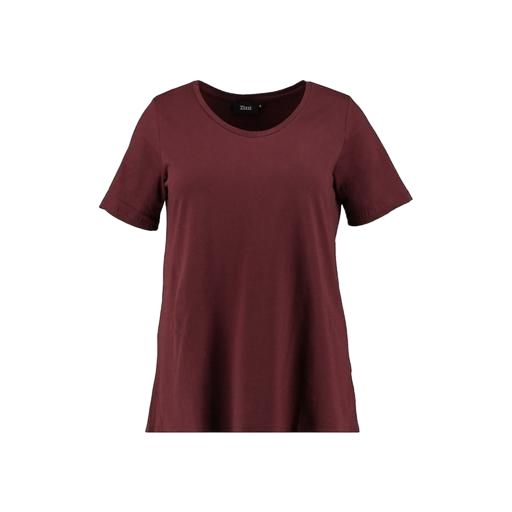
a-line t-shirt, loose fit t-shirt, red plus size printed t-shirt only macy, white background